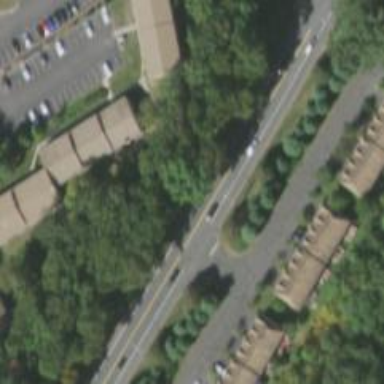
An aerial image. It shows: Asphalt road classified as trunk highway.